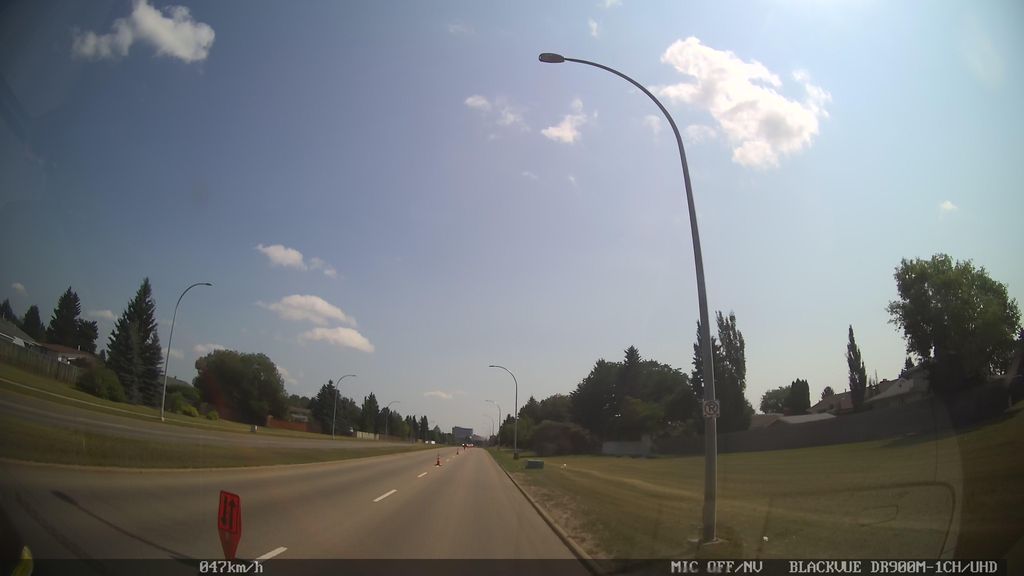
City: edmonton